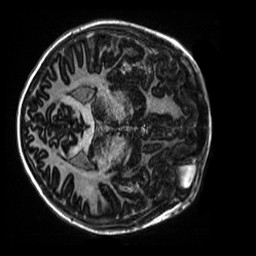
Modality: MP2RAGE
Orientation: axial
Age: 9
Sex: male
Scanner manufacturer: siemens
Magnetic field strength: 3 T
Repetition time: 4 s
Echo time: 0.00303 s